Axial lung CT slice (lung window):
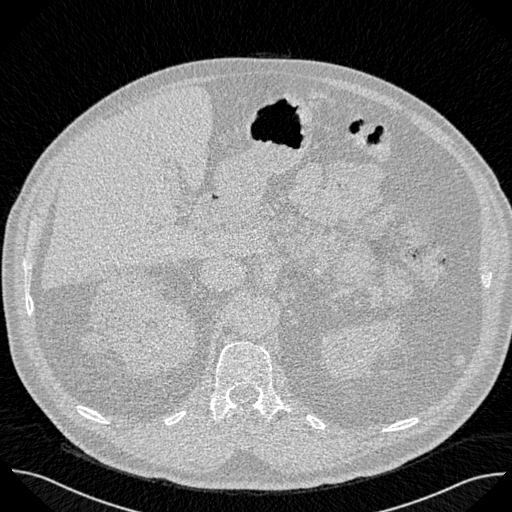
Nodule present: no